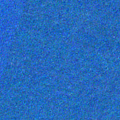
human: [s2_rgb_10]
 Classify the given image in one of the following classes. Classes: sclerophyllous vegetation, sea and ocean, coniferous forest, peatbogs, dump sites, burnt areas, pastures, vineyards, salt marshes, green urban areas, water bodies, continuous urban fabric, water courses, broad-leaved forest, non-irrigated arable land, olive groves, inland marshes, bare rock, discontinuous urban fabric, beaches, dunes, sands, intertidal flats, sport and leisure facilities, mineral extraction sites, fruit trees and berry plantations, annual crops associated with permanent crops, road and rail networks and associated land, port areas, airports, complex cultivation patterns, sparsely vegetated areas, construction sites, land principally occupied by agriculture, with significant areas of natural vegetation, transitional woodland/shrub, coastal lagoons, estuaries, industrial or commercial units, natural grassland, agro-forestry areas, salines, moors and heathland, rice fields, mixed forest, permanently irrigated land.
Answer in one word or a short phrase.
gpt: sea and ocean